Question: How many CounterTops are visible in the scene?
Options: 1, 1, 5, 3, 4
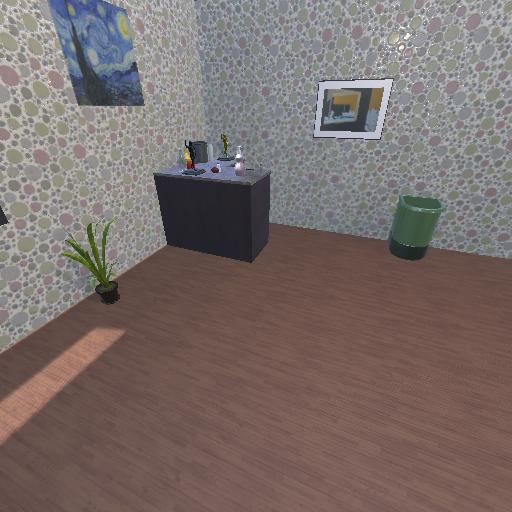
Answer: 1